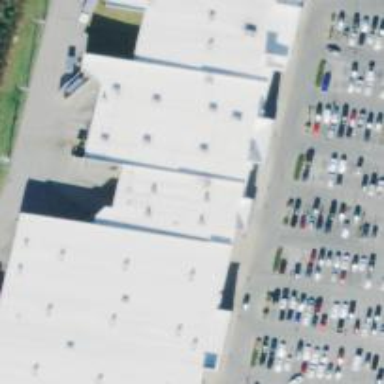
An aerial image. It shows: Mall building.